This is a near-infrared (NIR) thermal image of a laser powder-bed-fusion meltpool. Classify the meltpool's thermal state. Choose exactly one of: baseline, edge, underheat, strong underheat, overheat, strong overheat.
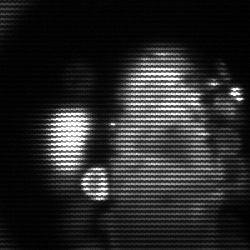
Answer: strong underheat